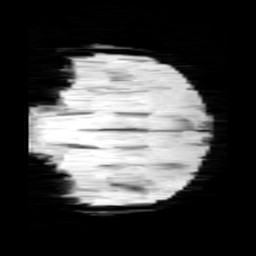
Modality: minIP
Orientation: coronal
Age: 10
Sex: female
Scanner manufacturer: siemens
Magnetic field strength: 3 T
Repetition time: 0.027 s
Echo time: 0.02 s